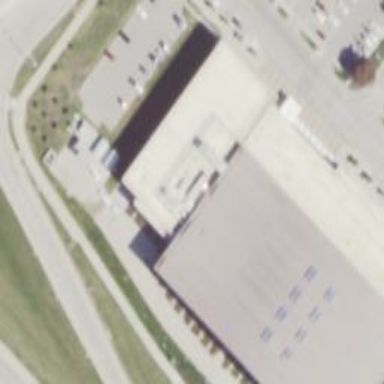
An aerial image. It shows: Building that houses fitness center.